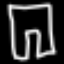
Label: pants